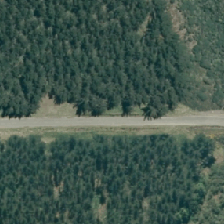
Land cover: low_producing_grassland